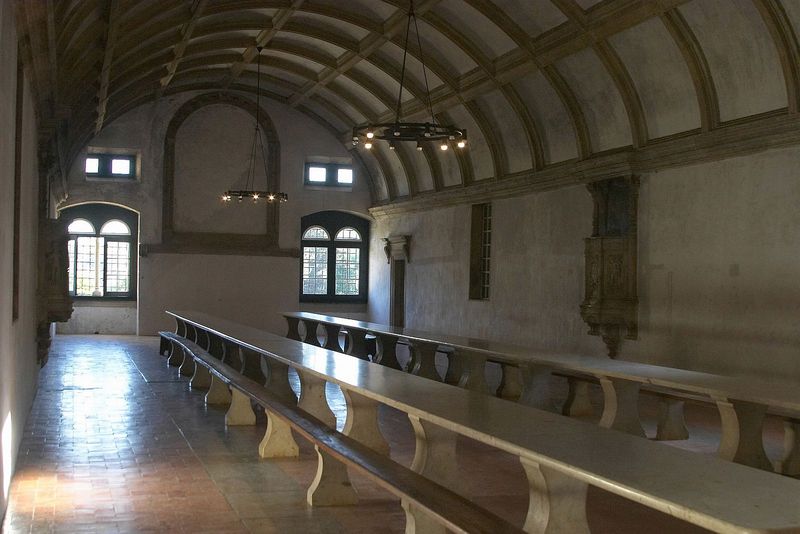
Titel: Christusritterkloster, auch Templerritterburg, Convento da Ordem de Cristo, in Tomar
Standort: Tomar, Convento da Ordem de Cristo (EU - P - Ribatejo)
Schlagwörter: dunkel, sitzen, fenster, hell, holz, lampe, lampen, licht, marmor, raum, tisch, tische, tür, trinken, band, stein, innenraum, sonne, boden, decke, türen, kahl, bank, saal, essen, kerzen, leuchter, halle, foto, fotografie, gewölbe, kloster, schlicht, fliesen, bänke, kanzel, kassetten, kassettendecke, fotographie, tonne, tonnengewölbe, mensa, speisesaal, deckenleuchter, schlict, längstonne, kantine, esssaal, rür, bierbank, essenssaal, essaal